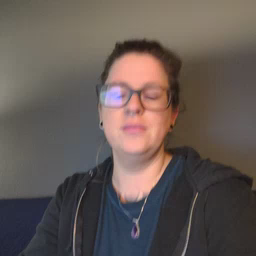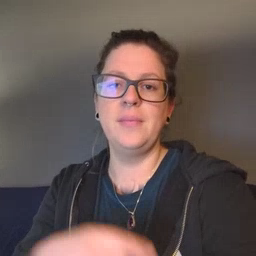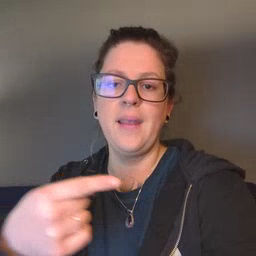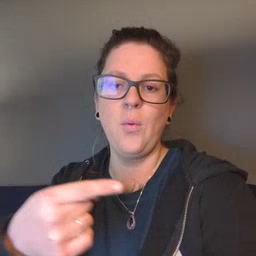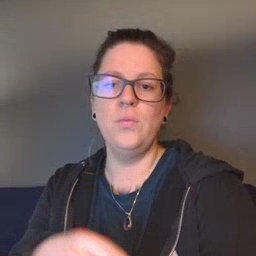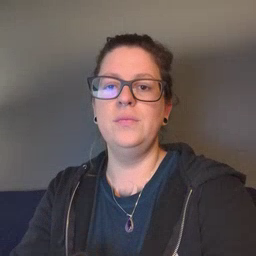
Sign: owie